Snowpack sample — Loveland Pass, Silver Plume, Colorado, USA (1/12/25, 11:40 AM MST)
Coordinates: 39.66, -105.88
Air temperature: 7 °F
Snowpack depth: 140 cm
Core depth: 10 cm
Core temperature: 41 °F
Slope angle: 11°, slope face: 30°
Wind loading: high
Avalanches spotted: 2
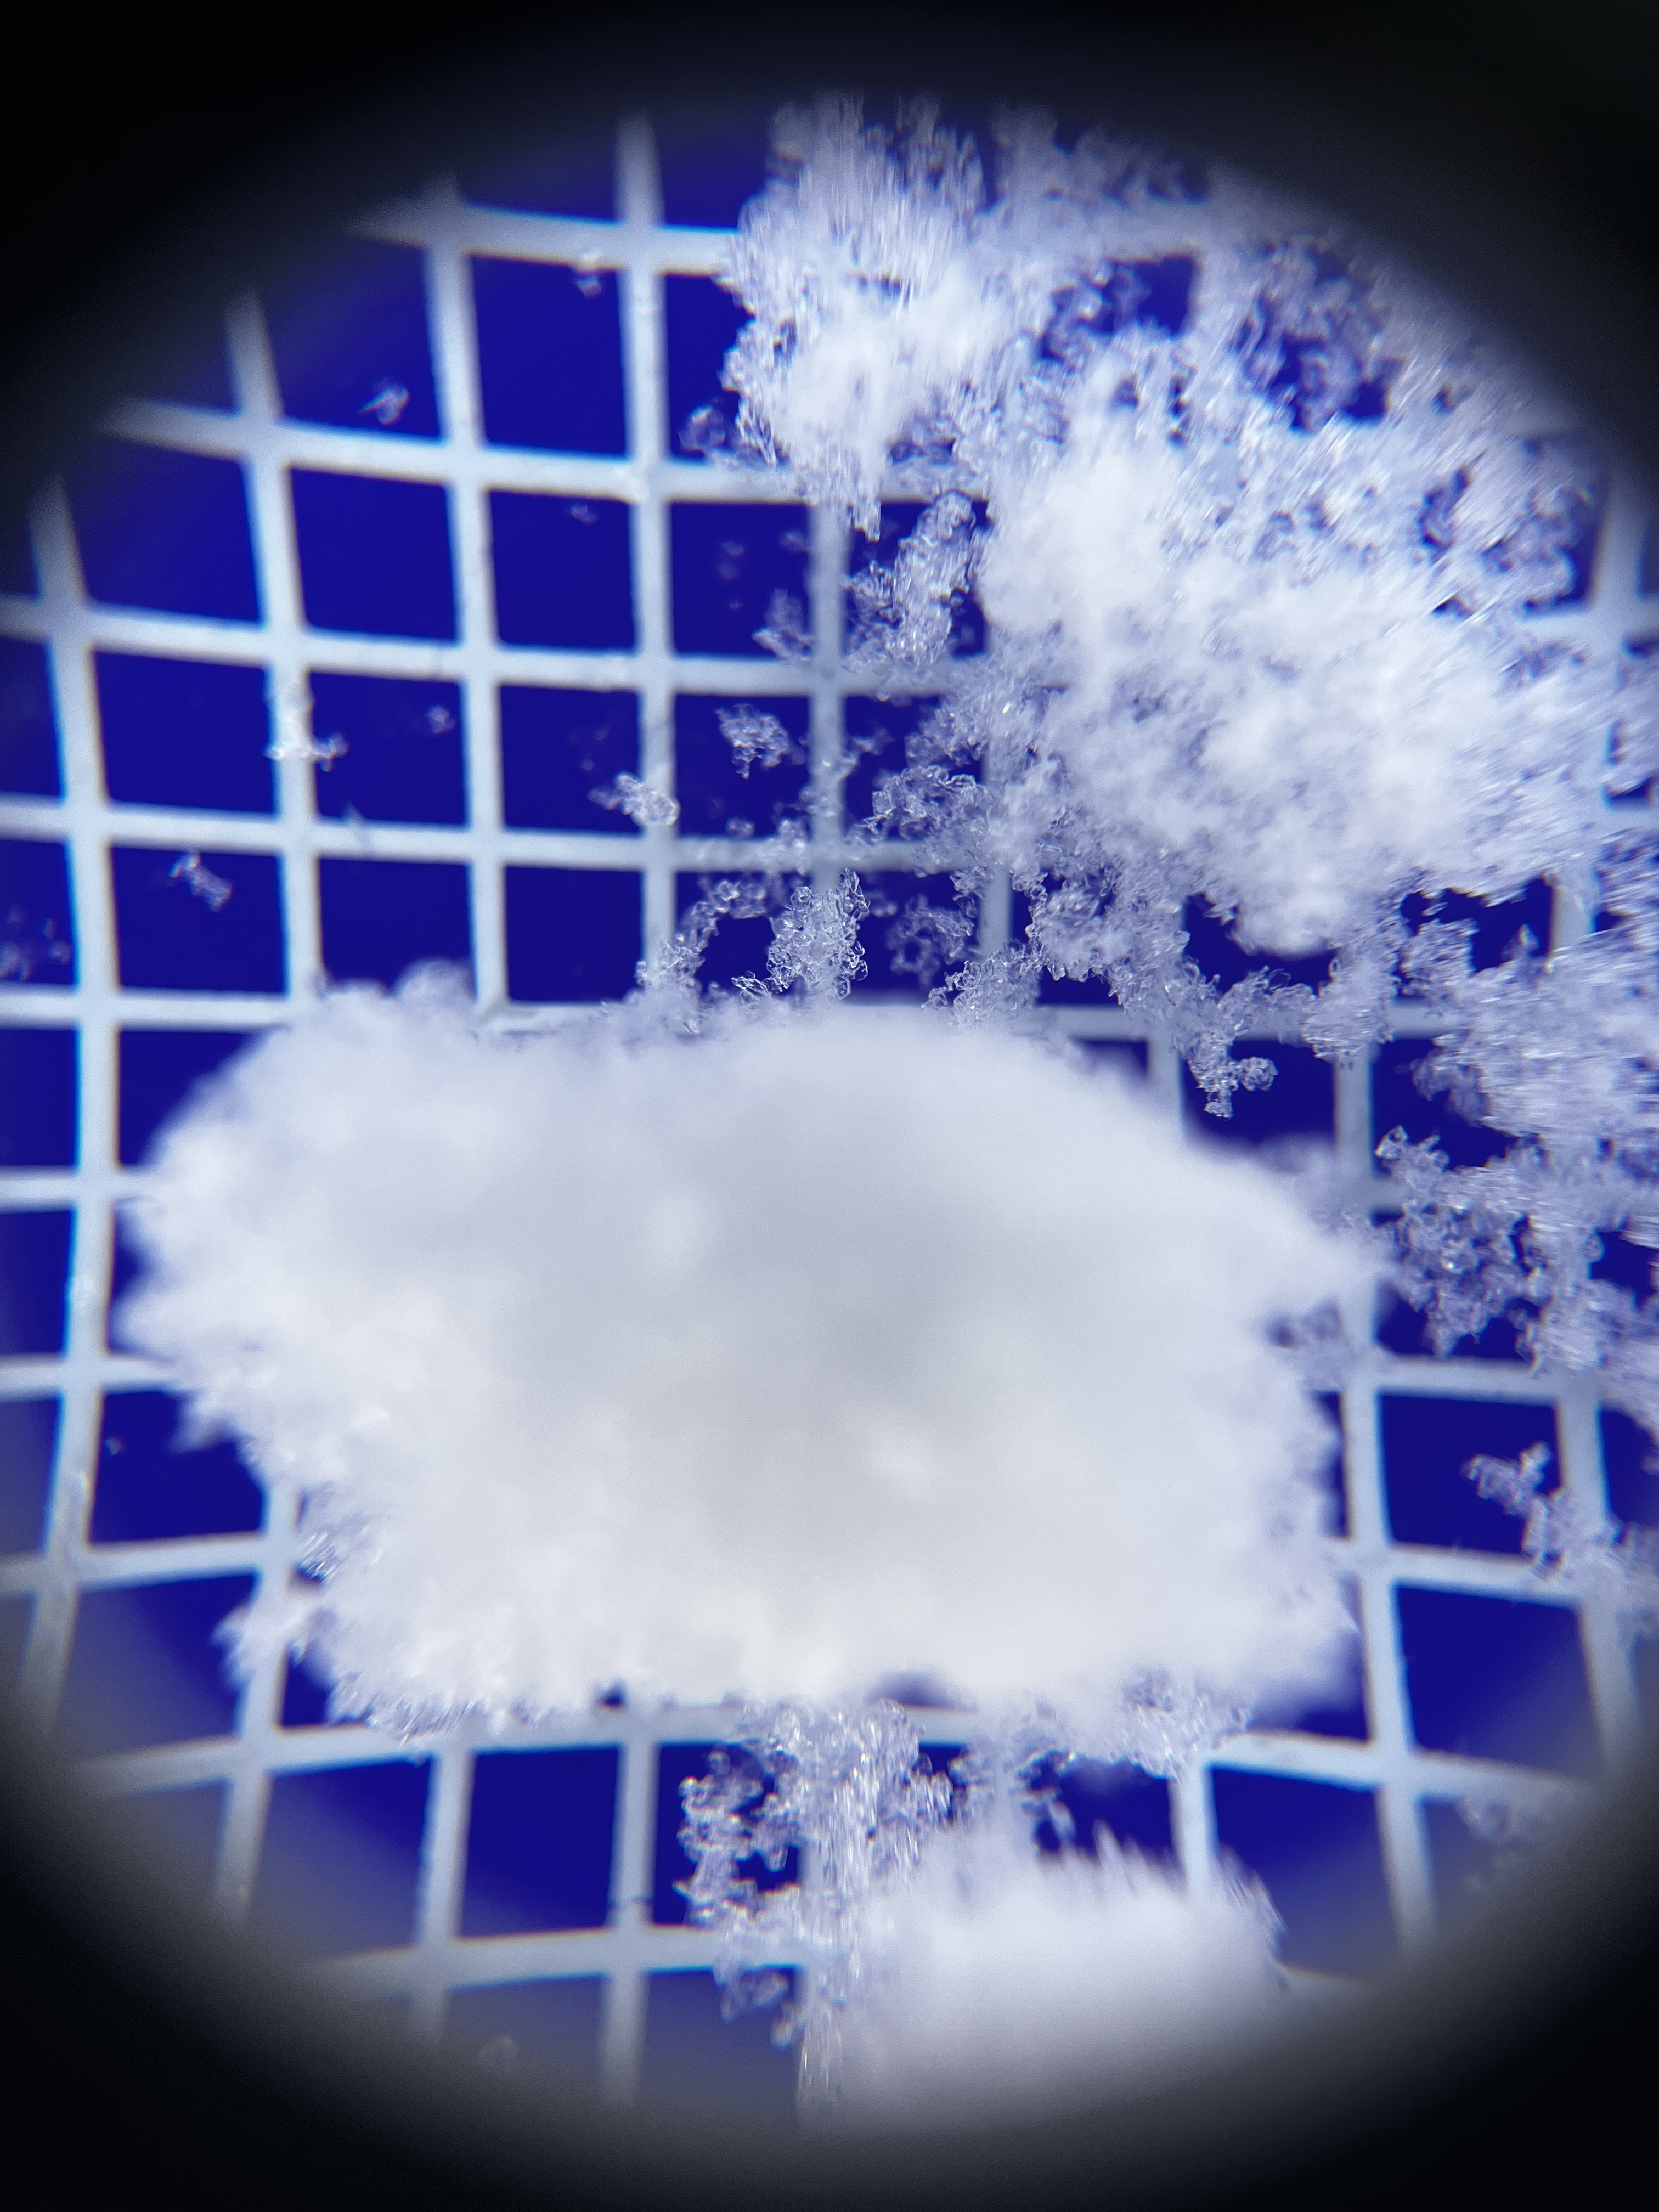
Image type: magnified_profile
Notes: Pilot using slightly modified coring method that took too large segment for snow profile picturing, advised not to use in higher level models. Two avalanche on south face nearby, partially cloudy with light snow in the last 24 hours. Lots of wind loading on eastern features.